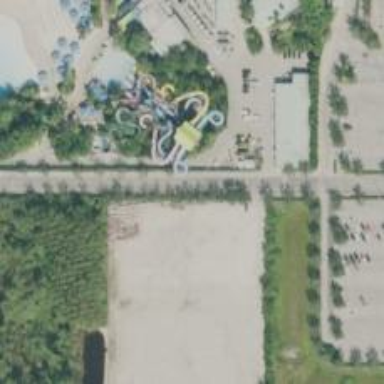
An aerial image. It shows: Water slide attraction.